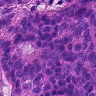
Metastatic tissue present: yes